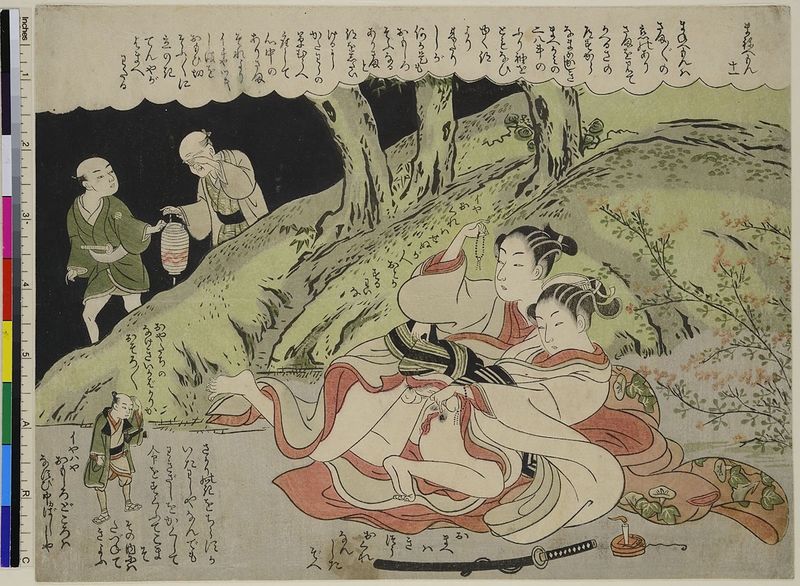
Titel: Der Doppelselbstmord, Blatt 11 aus der Serie: Die reizenden Liebesabenteuer des Maneemon
Künstler: Suzuki Harunobu
Standort: Hamburg
Institution: Museum für Kunst und Gewerbe Hamburg
Schlagwörter: baum, berg, mann, weiß, baumstämme, bäume, grün, landschaft, frau, laterne, männer, schwarz, rot, wiese, mord, tod, hügel, natur, haare, traurig, holzschnitt, japan, schrift, zöpfe, zopf, kerze, alter, suchen, selbstmord, sex, druckgraphik, druckgrafik, schwert, liebespaar, liebende, unfall, müde, zeit, weise, farbholzschnitt, buchmalerei, geschlechtsverkehr, edo, koitus, reproduktionen, sien, liebender, druckerzeugnisse, shunga, doppelselbstmord